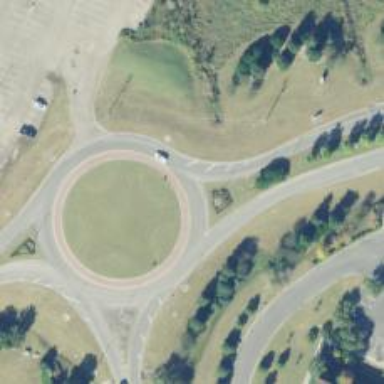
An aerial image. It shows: Secondary road leading to roundabout.